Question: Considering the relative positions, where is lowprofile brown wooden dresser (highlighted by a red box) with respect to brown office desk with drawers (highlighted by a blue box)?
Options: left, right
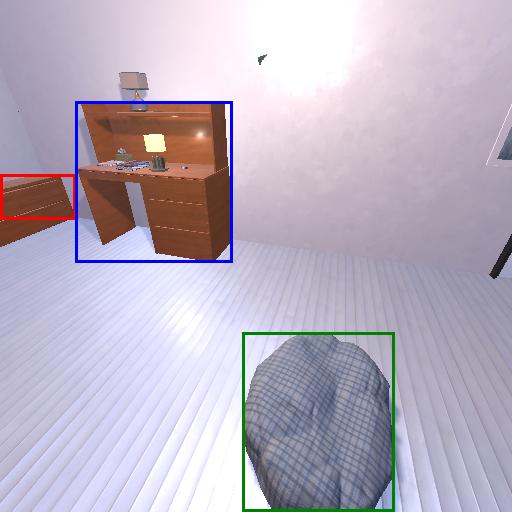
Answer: left